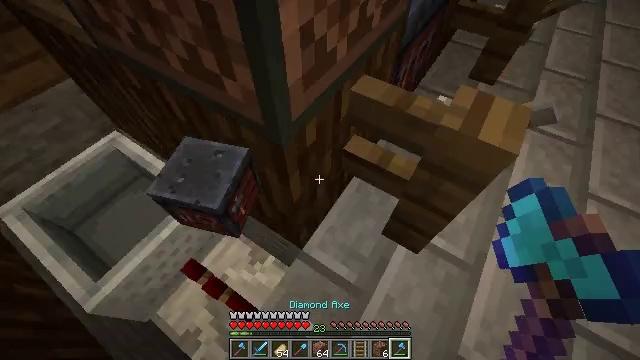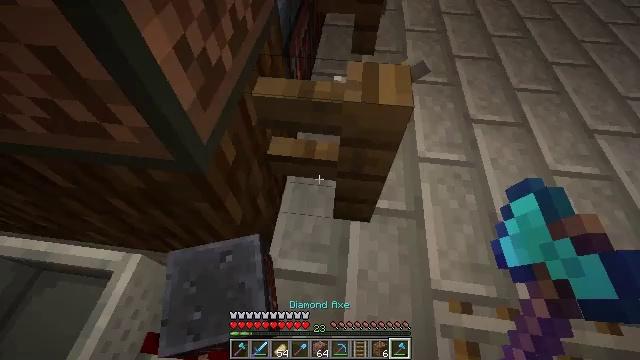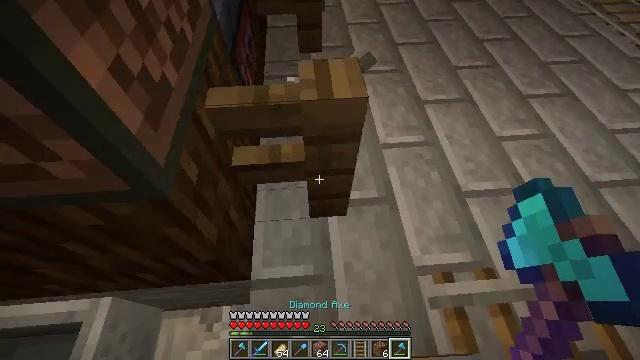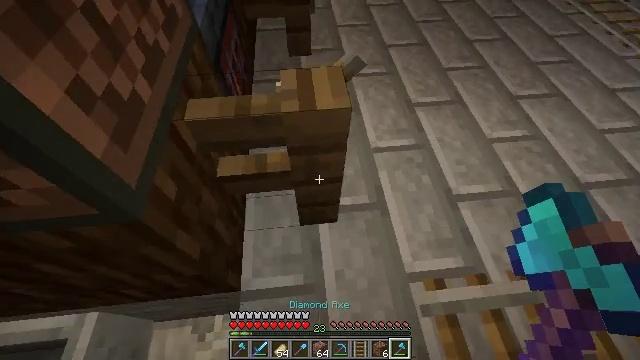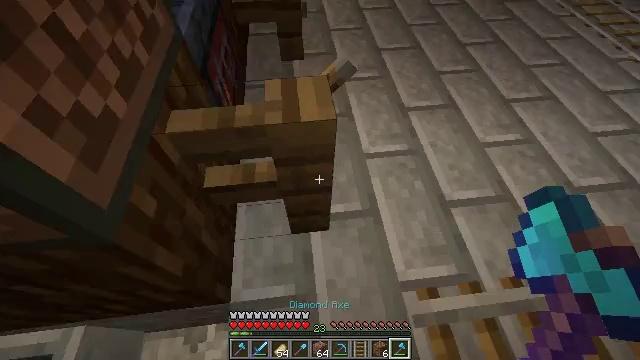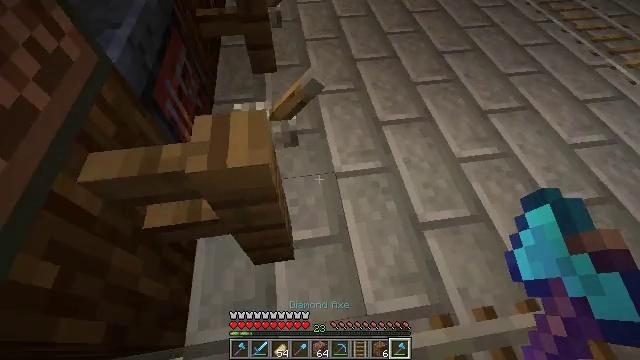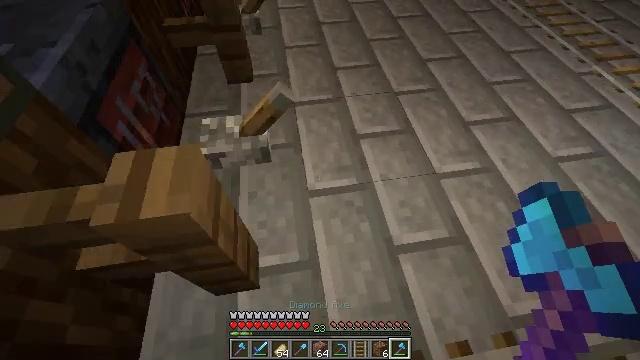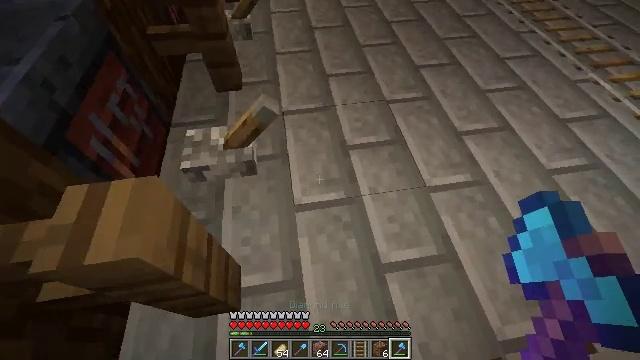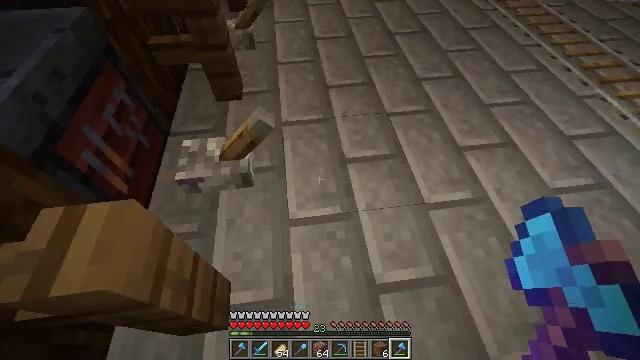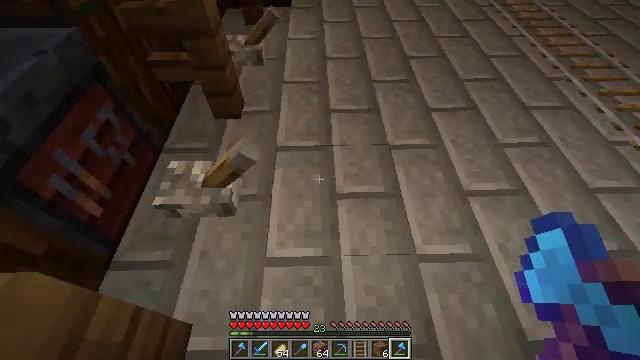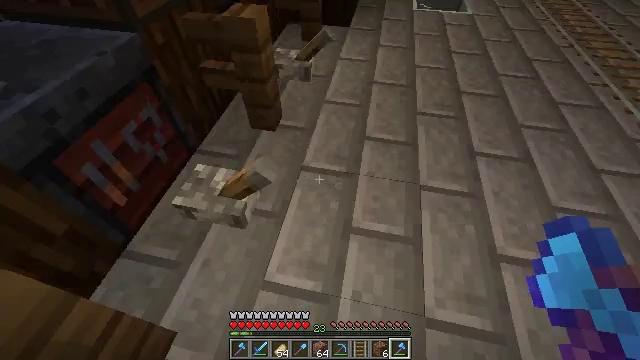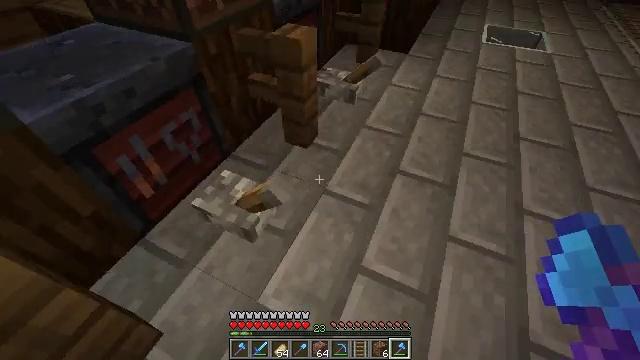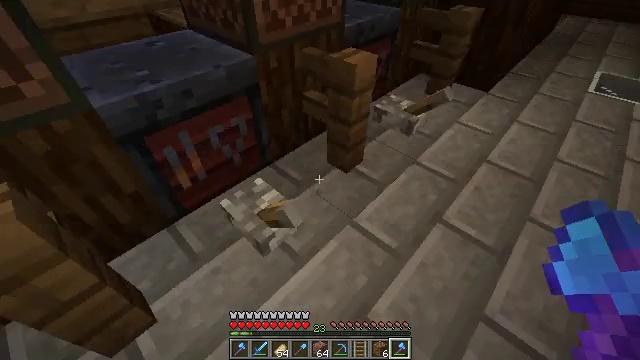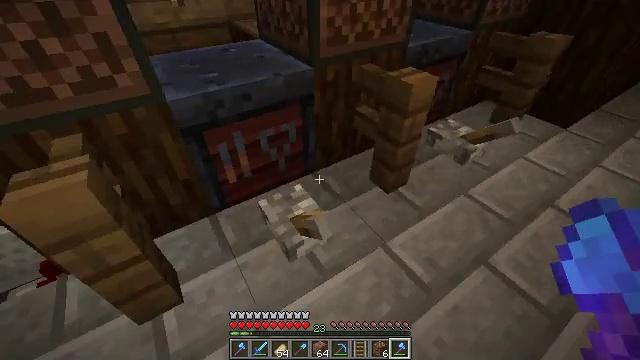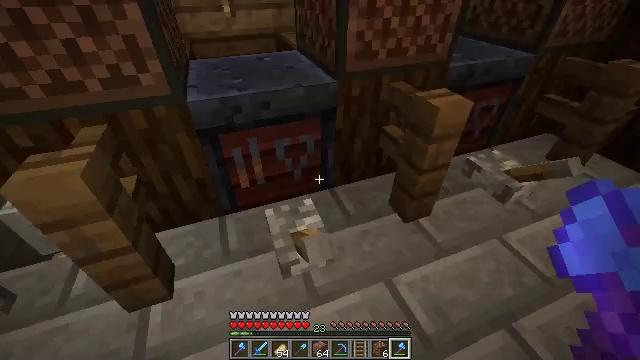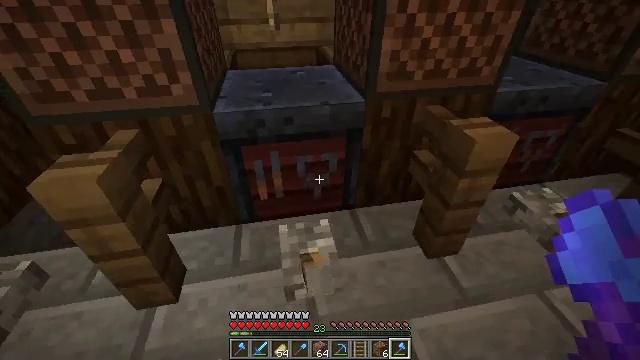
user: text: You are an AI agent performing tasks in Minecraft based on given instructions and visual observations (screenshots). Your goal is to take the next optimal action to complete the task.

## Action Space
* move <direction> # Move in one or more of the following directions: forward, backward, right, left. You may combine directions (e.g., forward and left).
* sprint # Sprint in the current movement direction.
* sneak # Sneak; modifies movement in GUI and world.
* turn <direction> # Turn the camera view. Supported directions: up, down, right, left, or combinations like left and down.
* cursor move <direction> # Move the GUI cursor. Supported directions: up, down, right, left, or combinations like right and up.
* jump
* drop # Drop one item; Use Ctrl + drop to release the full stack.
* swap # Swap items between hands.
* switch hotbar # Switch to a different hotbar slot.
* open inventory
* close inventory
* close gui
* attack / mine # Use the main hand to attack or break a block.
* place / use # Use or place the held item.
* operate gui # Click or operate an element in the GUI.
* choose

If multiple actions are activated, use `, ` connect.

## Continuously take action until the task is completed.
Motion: motion action
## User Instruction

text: Retrieve the smithing table you placed.
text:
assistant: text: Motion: turn right
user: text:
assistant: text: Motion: turn right
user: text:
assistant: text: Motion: move forward and move right, turn right
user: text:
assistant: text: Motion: move forward and move right
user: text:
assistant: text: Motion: move forward and move right, turn right
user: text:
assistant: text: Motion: move forward and move right
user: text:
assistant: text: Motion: move forward and move right
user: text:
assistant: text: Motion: move forward and move right, turn left and up
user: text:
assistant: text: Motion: move forward and move right, turn left and up
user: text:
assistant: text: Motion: move forward and move right, turn left and up
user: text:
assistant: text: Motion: move forward and move right, turn left and up
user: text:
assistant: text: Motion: move forward and move right, turn left and up
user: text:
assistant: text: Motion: move forward and move right, turn left and up
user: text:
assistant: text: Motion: move forward and move right, turn left and up
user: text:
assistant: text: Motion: move forward, turn left and up
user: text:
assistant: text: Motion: move forward, turn left
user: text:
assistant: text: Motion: no_op
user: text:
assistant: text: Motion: turn left and down
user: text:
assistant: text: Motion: turn left and down, attack / mine
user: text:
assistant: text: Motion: attack / mine
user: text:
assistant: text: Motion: attack / mine
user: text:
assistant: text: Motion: attack / mine
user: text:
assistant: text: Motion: attack / mine
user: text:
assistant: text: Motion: attack / mine
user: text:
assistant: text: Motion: attack / mine
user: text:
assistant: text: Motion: attack / mine
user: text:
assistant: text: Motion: attack / mine
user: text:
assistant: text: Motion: attack / mine
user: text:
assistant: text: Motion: attack / mine
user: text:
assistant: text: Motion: attack / mine